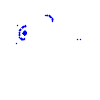
Particle: electron